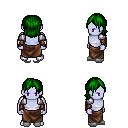
a pixel art fantasy rpg character, male body template, dark elf, purple skin, steel arm armor, robe skirt, green long bangs hairstyle, leather bracers, white slippers, four views (front, back, left, right), 2x2 character sprite sheet, small pixel art, hard edges, no anti-aliasing